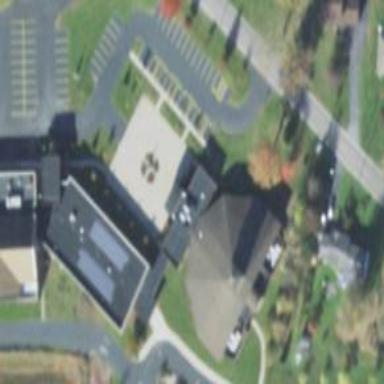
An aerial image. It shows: Building that serves as place of worship.